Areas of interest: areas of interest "Yuju Petrochemical Jinqiao Gas Station"
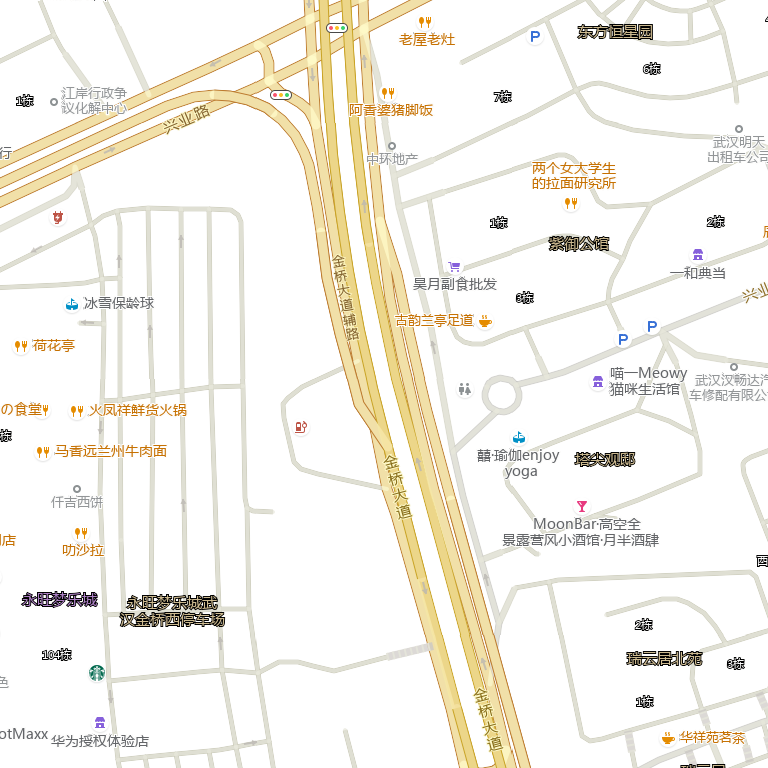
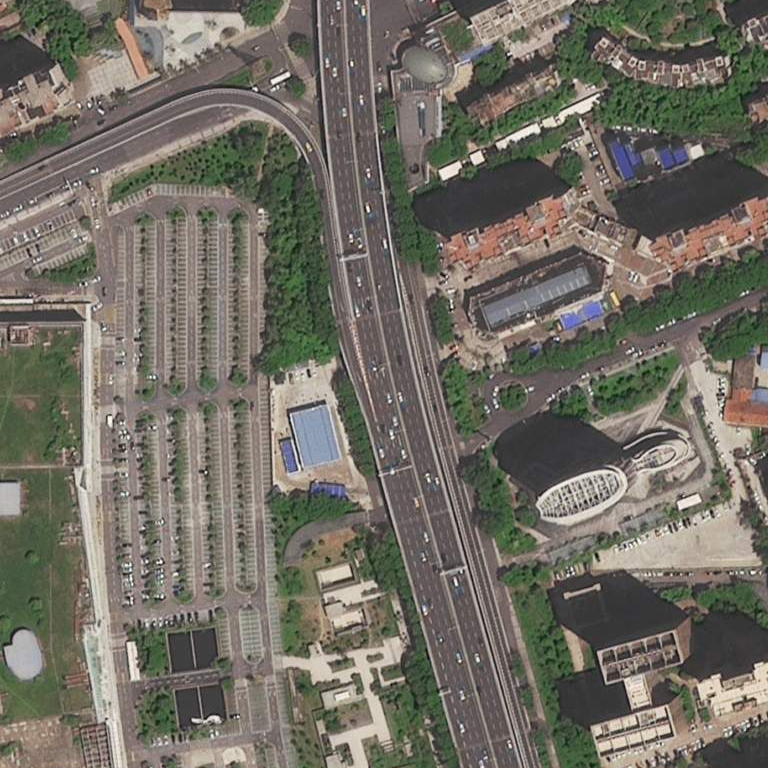